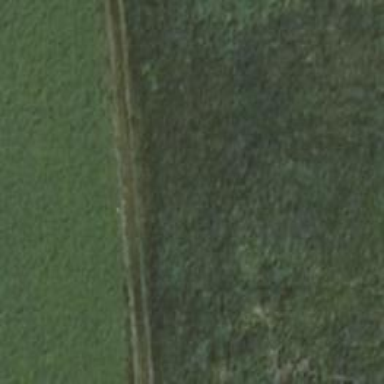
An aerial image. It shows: Grass track road with grade 5 tracktype.